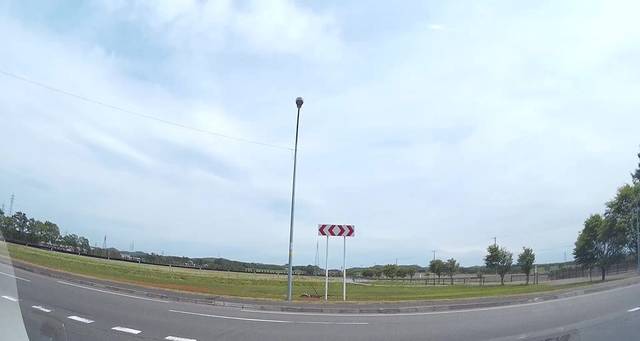
Region: Japan
Coordinates: 42.795, 141.756